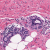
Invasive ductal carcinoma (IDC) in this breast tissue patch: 0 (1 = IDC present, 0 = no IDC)